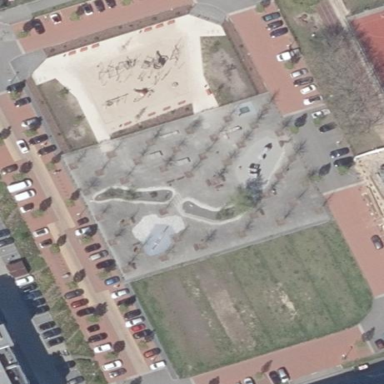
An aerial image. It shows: Park with unique feature - the surface arrangement of the square mimics the design of the US flag with stars and stripes.